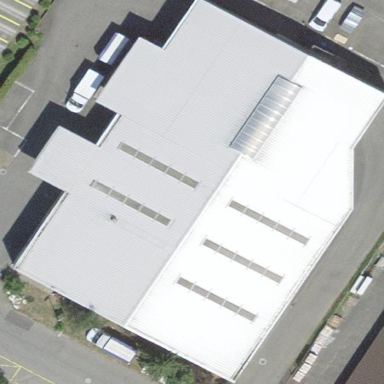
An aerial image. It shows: Industrial building.